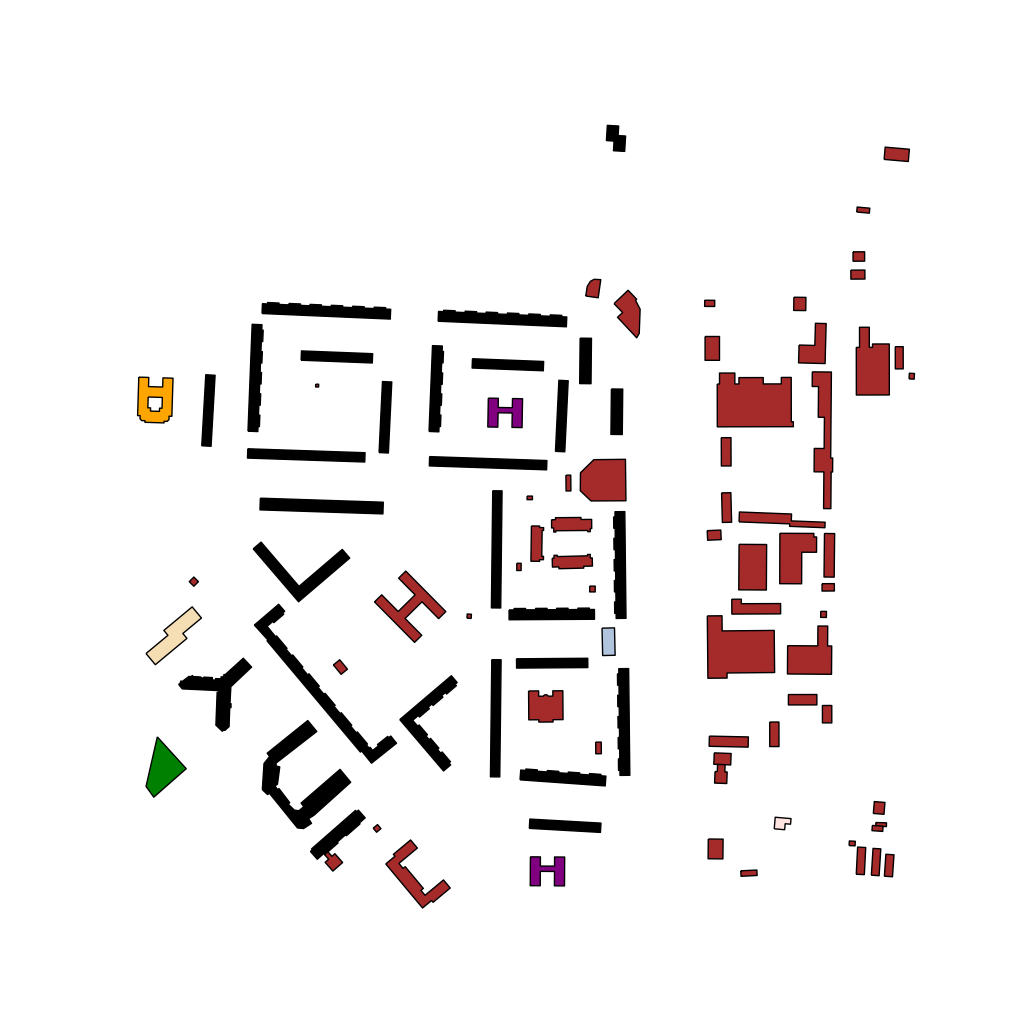
Tags: overhead vector_map, business, industrial, recreation, residential, modern, soviet, high_rise, individual_rise, low_rise, density_1, Building, Facility, Gas, Hotel, Kinder, Park, Post, School, 1.0 km²